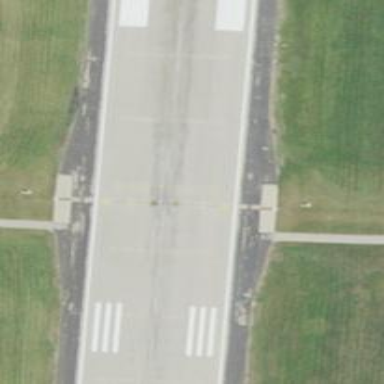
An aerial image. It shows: Airport with arresting gear.